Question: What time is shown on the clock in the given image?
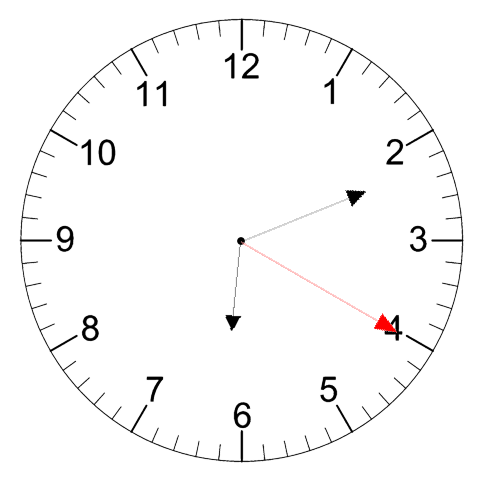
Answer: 06:11:20